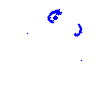
Particle: kaon